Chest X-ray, AP view. Patient: 55 years old, sex M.
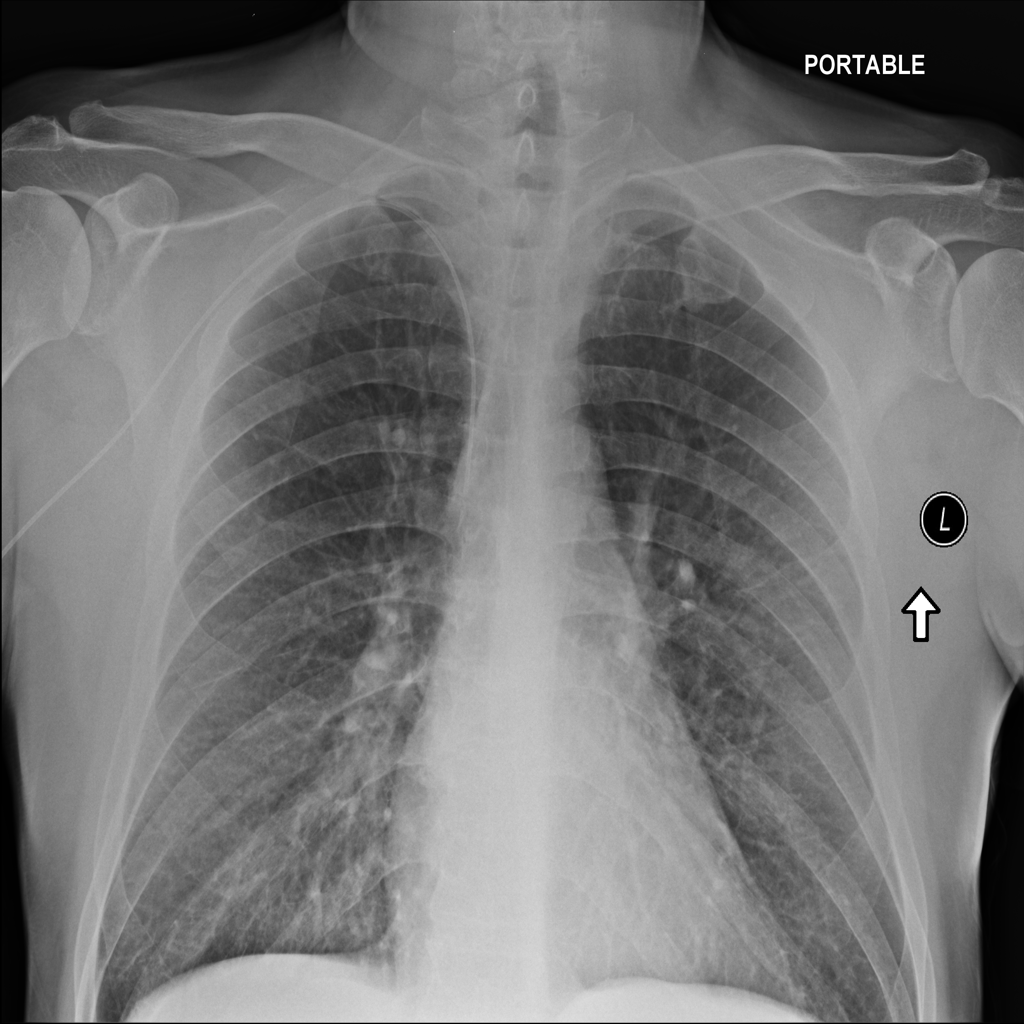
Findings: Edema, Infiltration